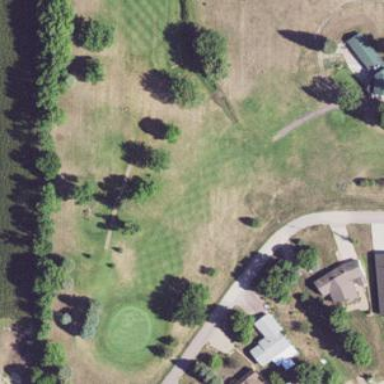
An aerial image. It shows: Golf fairway surrounded by grass.